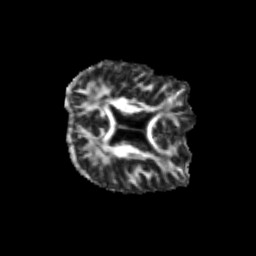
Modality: FA
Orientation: axial
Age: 36
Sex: male
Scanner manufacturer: siemens
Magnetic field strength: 3 T
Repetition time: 3.5 s
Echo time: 0.113 s